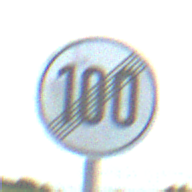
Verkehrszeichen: EndeGeschwindigkeit100
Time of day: SunriseSunset
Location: Outdoor (RoadRail)
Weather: PartlyCloudy
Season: NotSpecified
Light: Natural